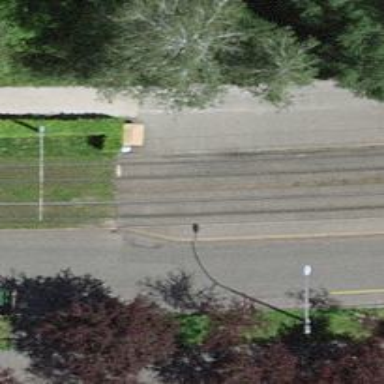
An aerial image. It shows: Tram stop for public transport.